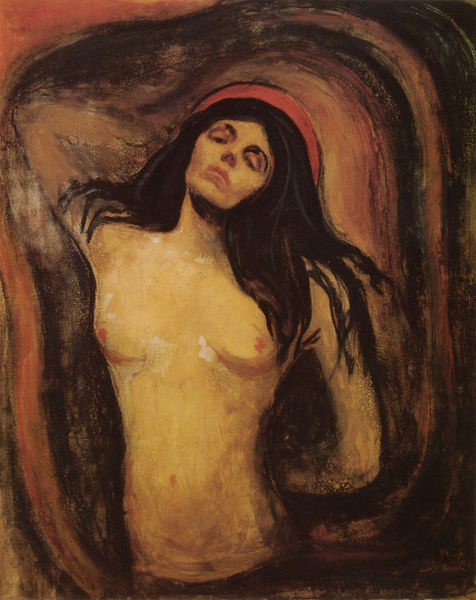
Titel: Madonna
Künstler: Edvard Munch
Institution: (Privatsammlung)
Schlagwörter: akt, gemälde, kopf, nackt, schatten, ocker, braun, brust, busen, frau, frisur, haar, hintergrund, hut, licht, mund, nacht, nase, orange, schwarz, blick, dame, rot, beige, expressionismus, ornament, jung, mütze, arm, augen, gesicht, inkarnat, kleidung, rahmen, stehen, bildnis, portrait, porträt, öl, auge, figur, haare, pose, augenbrauen, kinn, kreis, brüste, wangen, wellen, lasziv, umrisse, abstrakt, farben, farbe, formen, linien, haarband, jugendstil, munch, kopftuch, brauen, figurativ, streifen, stufen, nabel, bauch, halbakt, augenbraue, bauchnabel, brustwarzen, ellenbogen, klimt, geschlossen, lider, fliessend, linie, traum, form, gefangen, neu, edvard munch, heiligenschein, leib, nimbus, untersicht, leid, anwinkeln, heben, liebende, schlangen, gerahmt, madonna, träumen, verlauf, strähnen, kreid, hamburg, geischt, eingerahmt, nippel, träume, ausgezogen, hüllen, edvard, version, rotes band, hüftstück, salome, ecvard munch, expressionnism, fantasien, farbrahmen, kunsthalle hamburg, körpersprache, norway, oslo